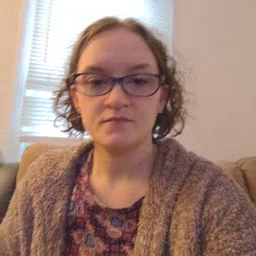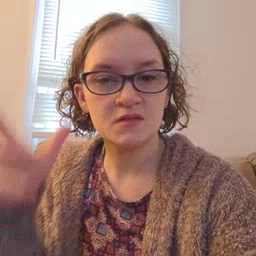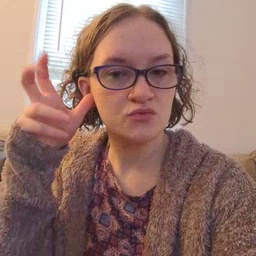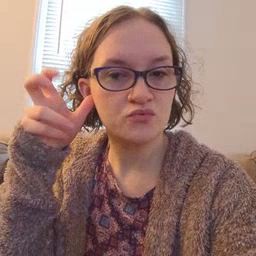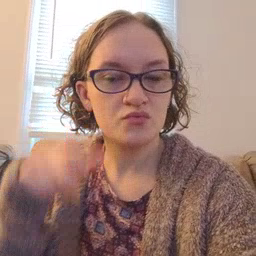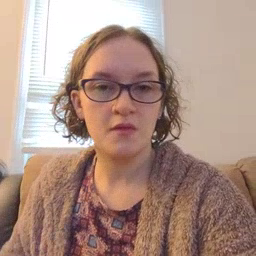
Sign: hear